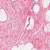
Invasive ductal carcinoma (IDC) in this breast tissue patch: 0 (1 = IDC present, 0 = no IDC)